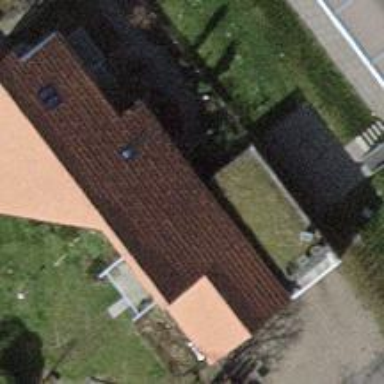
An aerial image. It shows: Detached building.